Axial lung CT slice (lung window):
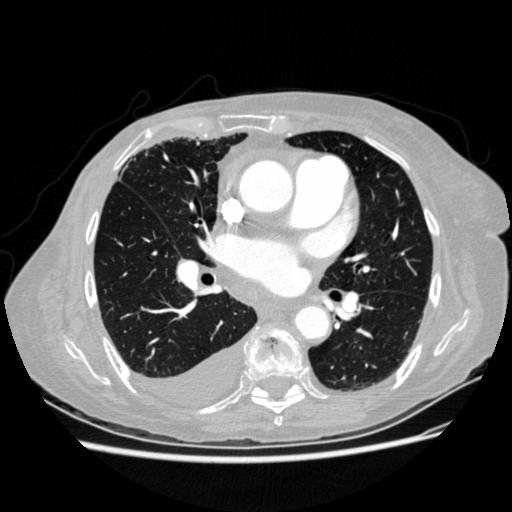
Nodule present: no